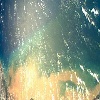
Label: water